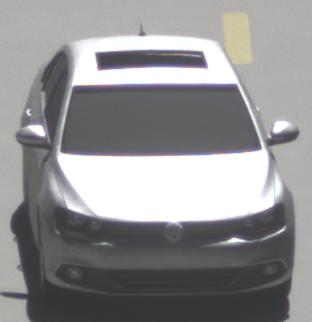
Make: VW
Model: Jetta 1.2 TSI
Detailed model: Jetta (IV)
Model produced from: 2011/01
Model produced until: 2014/08
Doors: 4
Color: white
Road condition: dry road
Daytime: midday
Contrast: high contrast